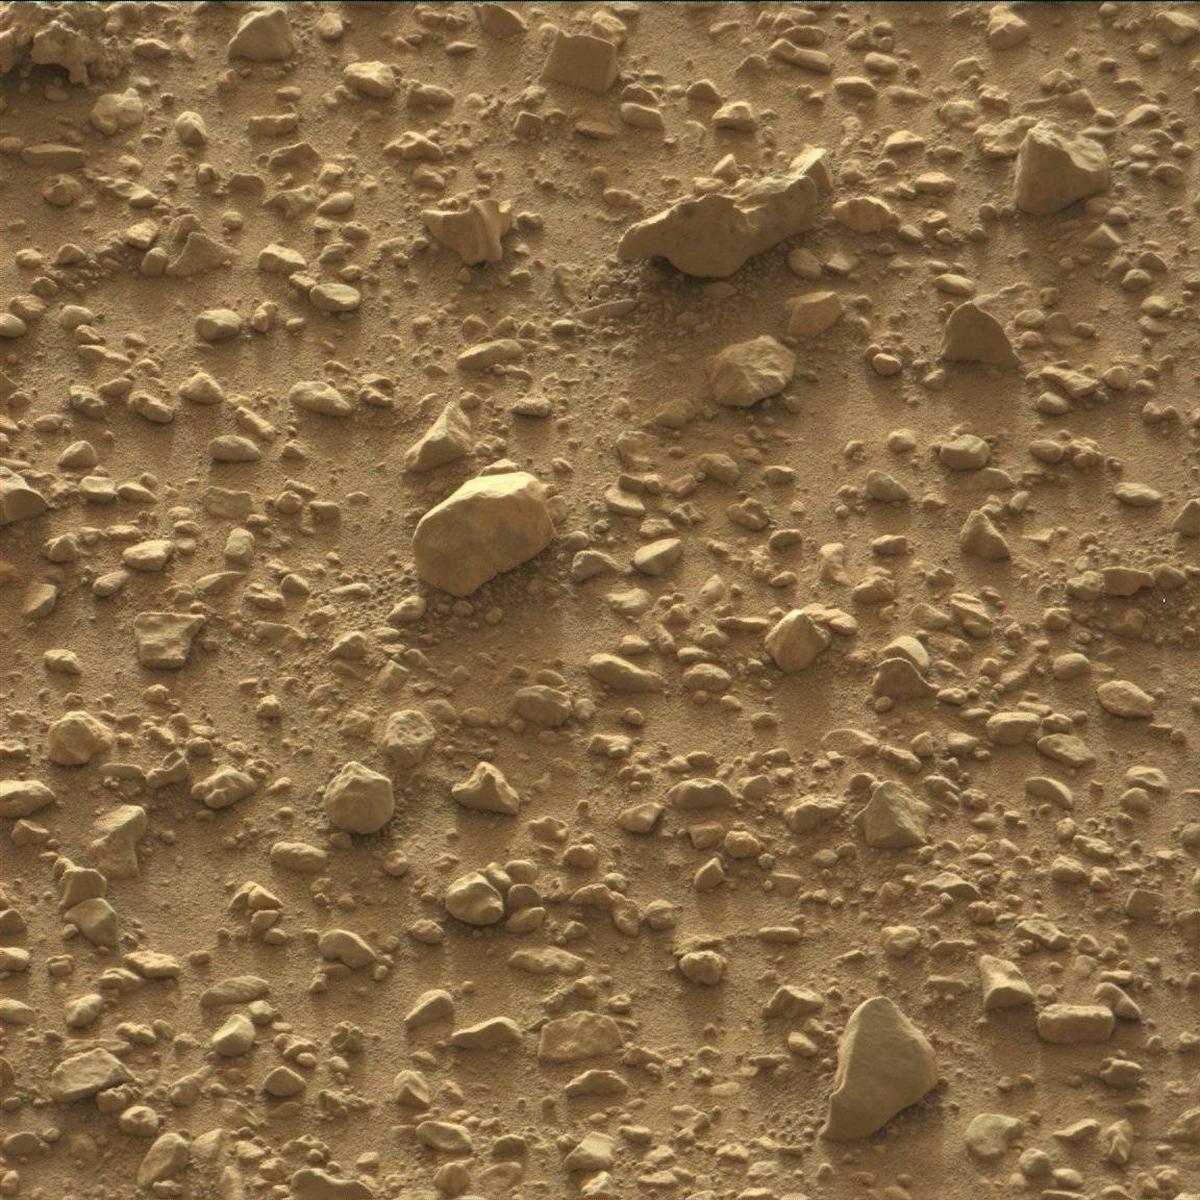
Terrain classes present: Bedrock, Rock, Sand / Soil